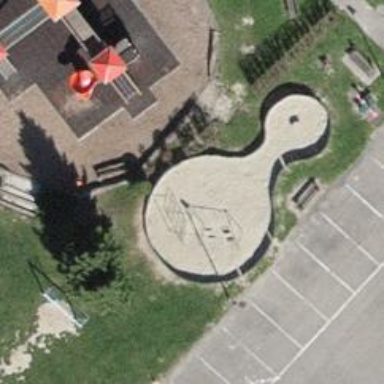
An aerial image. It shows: Playground featuring climbing frame.